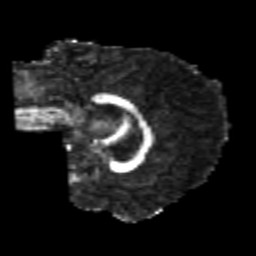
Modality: FA
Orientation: sagittal
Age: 22
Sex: female
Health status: healthy
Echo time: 0.074 s